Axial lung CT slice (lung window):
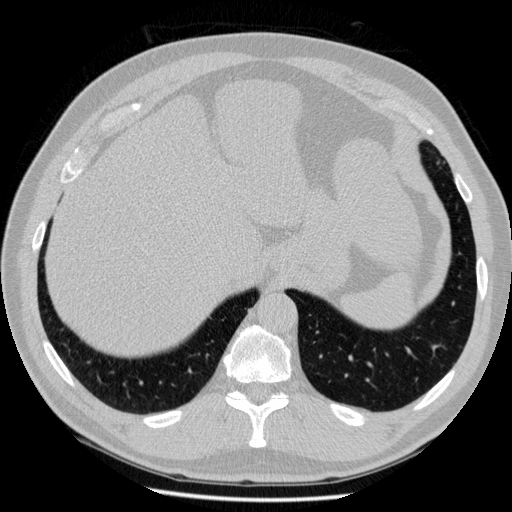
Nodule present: no